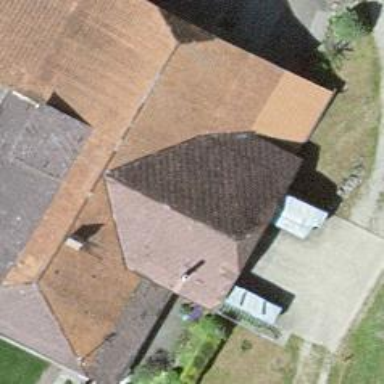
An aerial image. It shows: Farm building.